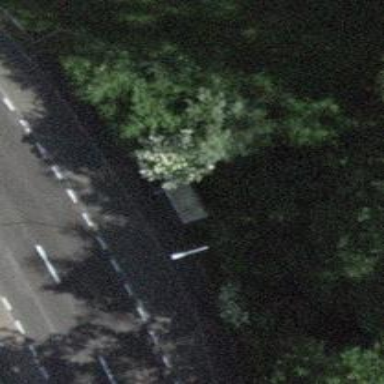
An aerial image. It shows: Bus stop with shelter. It is platform for public transport.